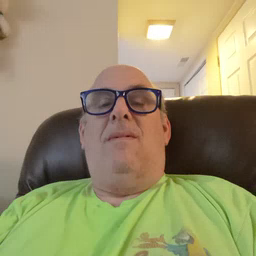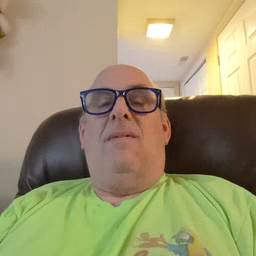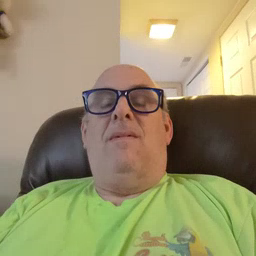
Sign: jeans